Question: I have this function:

and I want plot it, I think the result is a periodic function...
I tried this but got only one point :(
'''
x1=-50:0.1:50;
x2=-50:0.1:50;
plot(cos(sqrt(power(x1,2)+power(x2,2)))/(power(x1,2)+power(x2,2)));
'''
where is my problem and what is the correct way?
appreciate any help.
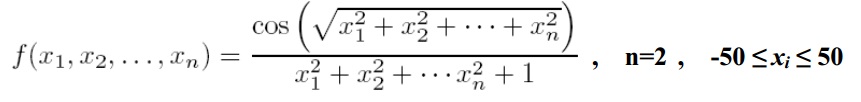
Answer: 1. That's a 3d plot, since there are two inputs x1 and x2. So you've got to use plot3 (or surf as @EitanT points out, or any 3d plotting function).
2. You're now only plotting the pairs (-50;-50), (-49.9;-49.9),...,(50;50), because you start from two vectors, you probably want to cover all the combinations. Therefore, use meshgrid (for higher dimensions, there is also ndgrid): x1=-50:0.1:50;
x2=-50:0.1:50;
[X1, X2] = meshgrid(x1,x2);
3. You now use matrix operations, read through this link and you'll see that you need elementwise operations: a.*b instead of a*b, etc. power(a,b) is already the element-wise operation (the same as a.^b), matrix equivalent is mpower(a,b) or a^b. f = cos(sqrt(power(X1,2)+power(X2,2)))./(power(X1,2)+power(X2,2)+1);
plot3(X1,X2,f);